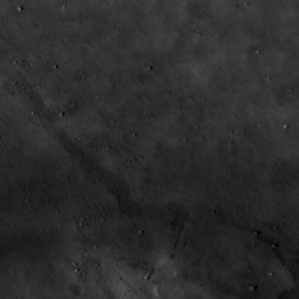
Label: non_frost